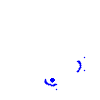
Particle: electron